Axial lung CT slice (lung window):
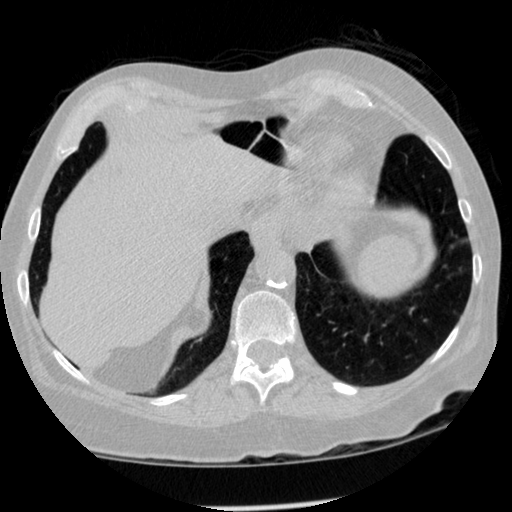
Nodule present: no